You are looking at raw rotor-rig vibration samples arranged as a grayscale image. Based on the visible evidence, which rotor condition applies: normal, misalignment, unbalance, looseness?
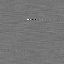
Answer: normal